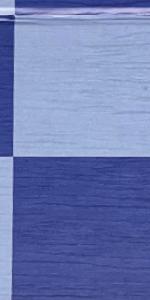
Label: Empty